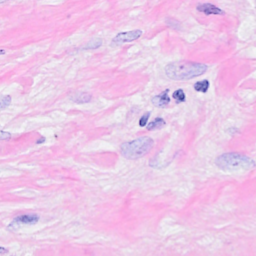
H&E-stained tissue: Breast